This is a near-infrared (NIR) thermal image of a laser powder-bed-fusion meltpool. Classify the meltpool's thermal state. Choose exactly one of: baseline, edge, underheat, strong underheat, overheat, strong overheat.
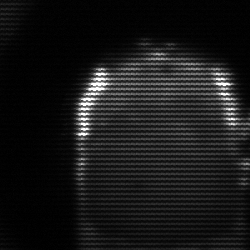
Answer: baseline